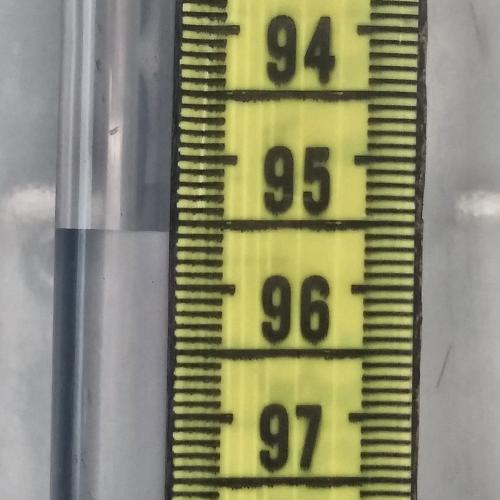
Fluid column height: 95.6 cm